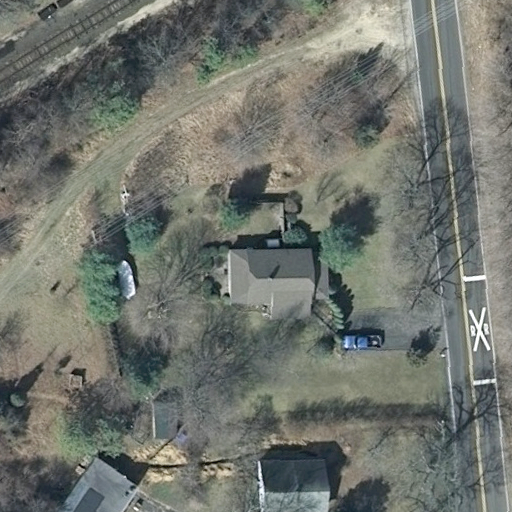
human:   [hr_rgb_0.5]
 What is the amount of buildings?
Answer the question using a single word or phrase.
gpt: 4

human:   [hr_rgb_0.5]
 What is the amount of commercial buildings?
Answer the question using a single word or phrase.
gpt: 0

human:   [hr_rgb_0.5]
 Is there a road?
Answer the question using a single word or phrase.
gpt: yes

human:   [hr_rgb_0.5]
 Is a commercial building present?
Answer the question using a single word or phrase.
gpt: no

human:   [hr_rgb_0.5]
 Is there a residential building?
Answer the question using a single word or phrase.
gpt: yes

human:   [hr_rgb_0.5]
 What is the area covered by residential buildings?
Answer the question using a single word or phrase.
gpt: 469m2

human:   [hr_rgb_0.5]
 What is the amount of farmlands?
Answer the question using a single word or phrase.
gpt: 1

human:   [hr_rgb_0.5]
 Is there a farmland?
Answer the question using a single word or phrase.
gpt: yes

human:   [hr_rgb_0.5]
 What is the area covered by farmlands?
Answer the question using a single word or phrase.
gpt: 10299m2

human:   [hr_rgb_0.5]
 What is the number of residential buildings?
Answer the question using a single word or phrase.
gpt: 3

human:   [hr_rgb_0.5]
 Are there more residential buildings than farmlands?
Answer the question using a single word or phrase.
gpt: yes

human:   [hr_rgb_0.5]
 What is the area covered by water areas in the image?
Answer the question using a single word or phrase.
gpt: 0m2

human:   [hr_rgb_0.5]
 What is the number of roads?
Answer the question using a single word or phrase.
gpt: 1

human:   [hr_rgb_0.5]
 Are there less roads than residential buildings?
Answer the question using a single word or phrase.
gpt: yes

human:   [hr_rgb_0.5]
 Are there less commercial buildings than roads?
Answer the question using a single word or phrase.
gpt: yes

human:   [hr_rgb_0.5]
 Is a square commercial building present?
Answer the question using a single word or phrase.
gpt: no

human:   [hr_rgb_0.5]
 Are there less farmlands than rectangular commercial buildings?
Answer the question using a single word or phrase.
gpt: no

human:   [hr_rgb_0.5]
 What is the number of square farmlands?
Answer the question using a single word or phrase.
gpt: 0

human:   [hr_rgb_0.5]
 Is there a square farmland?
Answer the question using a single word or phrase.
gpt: no

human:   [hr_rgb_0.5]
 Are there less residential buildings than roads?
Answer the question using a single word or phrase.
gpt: no

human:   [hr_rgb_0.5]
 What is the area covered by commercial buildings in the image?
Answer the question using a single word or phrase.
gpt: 0m2

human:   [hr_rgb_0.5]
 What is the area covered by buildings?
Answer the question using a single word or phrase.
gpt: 511m2

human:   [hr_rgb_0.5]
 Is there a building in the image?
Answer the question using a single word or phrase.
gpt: yes

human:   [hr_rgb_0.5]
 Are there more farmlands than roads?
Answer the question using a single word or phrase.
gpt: no

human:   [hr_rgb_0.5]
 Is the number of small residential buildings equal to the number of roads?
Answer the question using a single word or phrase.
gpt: yes

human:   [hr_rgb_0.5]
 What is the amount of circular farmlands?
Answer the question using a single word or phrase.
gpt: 0

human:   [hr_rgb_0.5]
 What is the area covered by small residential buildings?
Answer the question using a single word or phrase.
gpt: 99m2

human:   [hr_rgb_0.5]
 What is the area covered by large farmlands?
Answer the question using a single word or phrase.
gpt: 10299m2

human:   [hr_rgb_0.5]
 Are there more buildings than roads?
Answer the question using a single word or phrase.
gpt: yes

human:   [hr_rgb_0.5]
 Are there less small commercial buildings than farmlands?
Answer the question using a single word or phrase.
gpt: yes

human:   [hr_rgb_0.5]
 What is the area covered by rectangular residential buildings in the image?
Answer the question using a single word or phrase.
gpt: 222m2

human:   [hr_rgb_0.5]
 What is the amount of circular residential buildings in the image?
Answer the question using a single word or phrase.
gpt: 0

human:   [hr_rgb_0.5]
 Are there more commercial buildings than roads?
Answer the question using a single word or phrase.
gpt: no

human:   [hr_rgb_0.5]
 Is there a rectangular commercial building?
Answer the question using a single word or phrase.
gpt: no

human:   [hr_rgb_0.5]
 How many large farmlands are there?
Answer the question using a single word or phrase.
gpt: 1

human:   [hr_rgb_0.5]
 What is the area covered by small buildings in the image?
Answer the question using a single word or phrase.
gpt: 141m2

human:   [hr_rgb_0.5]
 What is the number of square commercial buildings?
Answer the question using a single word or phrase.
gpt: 0

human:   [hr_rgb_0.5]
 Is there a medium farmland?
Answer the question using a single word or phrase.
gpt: no

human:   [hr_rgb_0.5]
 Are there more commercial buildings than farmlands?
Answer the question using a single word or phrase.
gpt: no

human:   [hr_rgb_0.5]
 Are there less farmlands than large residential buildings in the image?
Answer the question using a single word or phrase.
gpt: no

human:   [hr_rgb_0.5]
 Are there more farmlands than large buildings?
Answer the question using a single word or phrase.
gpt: yes

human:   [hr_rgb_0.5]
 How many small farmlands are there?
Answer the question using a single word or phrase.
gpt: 0

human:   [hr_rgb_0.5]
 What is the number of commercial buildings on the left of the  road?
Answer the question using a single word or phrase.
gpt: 0

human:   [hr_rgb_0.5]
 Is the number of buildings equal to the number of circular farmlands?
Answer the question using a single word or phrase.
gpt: no

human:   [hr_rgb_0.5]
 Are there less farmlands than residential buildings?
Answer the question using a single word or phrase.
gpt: yes

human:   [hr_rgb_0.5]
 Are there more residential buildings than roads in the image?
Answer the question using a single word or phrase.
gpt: yes

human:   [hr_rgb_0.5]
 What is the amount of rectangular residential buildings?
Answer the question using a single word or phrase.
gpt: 2

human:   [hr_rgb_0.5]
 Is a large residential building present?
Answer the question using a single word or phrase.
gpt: no

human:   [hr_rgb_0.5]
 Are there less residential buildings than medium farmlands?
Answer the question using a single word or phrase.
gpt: no

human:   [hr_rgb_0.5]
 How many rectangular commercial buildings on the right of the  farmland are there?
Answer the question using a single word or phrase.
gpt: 0

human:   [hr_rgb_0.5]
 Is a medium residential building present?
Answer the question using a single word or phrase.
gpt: yes

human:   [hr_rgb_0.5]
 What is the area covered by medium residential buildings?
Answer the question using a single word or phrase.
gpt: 370m2

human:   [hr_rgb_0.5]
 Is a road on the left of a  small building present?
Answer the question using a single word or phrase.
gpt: no

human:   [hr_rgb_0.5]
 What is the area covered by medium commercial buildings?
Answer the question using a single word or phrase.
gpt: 0m2

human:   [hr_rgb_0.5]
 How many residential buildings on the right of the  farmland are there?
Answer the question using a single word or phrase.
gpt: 0

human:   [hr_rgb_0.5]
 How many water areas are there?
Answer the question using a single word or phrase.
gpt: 0

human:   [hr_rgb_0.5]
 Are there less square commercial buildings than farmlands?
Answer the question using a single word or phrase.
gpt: yes

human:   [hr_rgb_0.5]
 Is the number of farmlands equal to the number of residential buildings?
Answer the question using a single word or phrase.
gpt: no

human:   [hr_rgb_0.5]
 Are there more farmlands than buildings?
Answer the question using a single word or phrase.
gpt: no

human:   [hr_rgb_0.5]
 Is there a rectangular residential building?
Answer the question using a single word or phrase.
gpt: yes

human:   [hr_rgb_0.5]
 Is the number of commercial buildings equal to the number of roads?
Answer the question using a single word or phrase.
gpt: no

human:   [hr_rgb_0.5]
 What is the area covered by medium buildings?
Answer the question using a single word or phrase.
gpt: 370m2

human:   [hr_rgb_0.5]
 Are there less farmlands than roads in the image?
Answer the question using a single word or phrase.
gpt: no

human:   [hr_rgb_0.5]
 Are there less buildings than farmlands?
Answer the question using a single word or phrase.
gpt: no